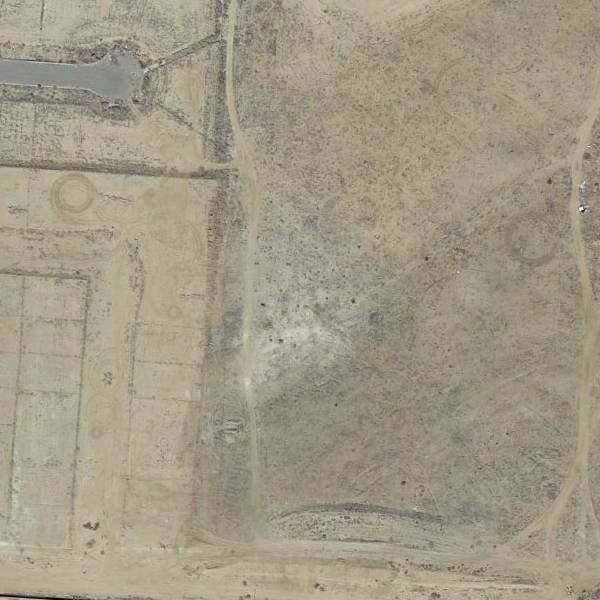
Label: BareLand